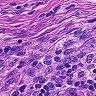
Metastatic tissue present: no